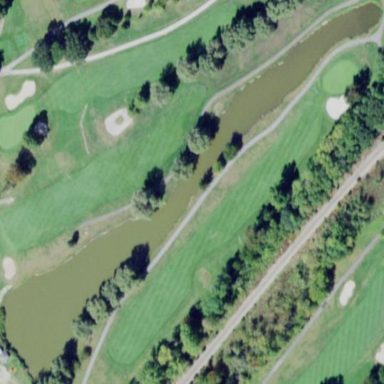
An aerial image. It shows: Water hazard in golf course. The hazard is natural water feature.